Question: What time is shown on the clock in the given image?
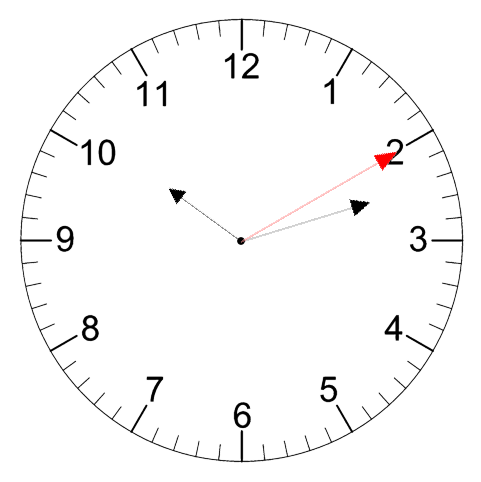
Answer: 10:12:10